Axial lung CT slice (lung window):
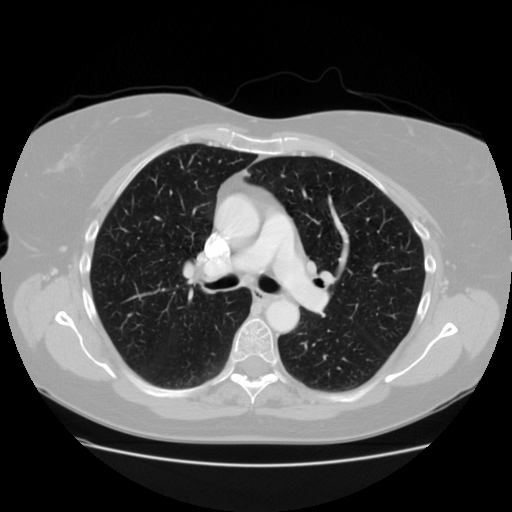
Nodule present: no